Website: macys
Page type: cart
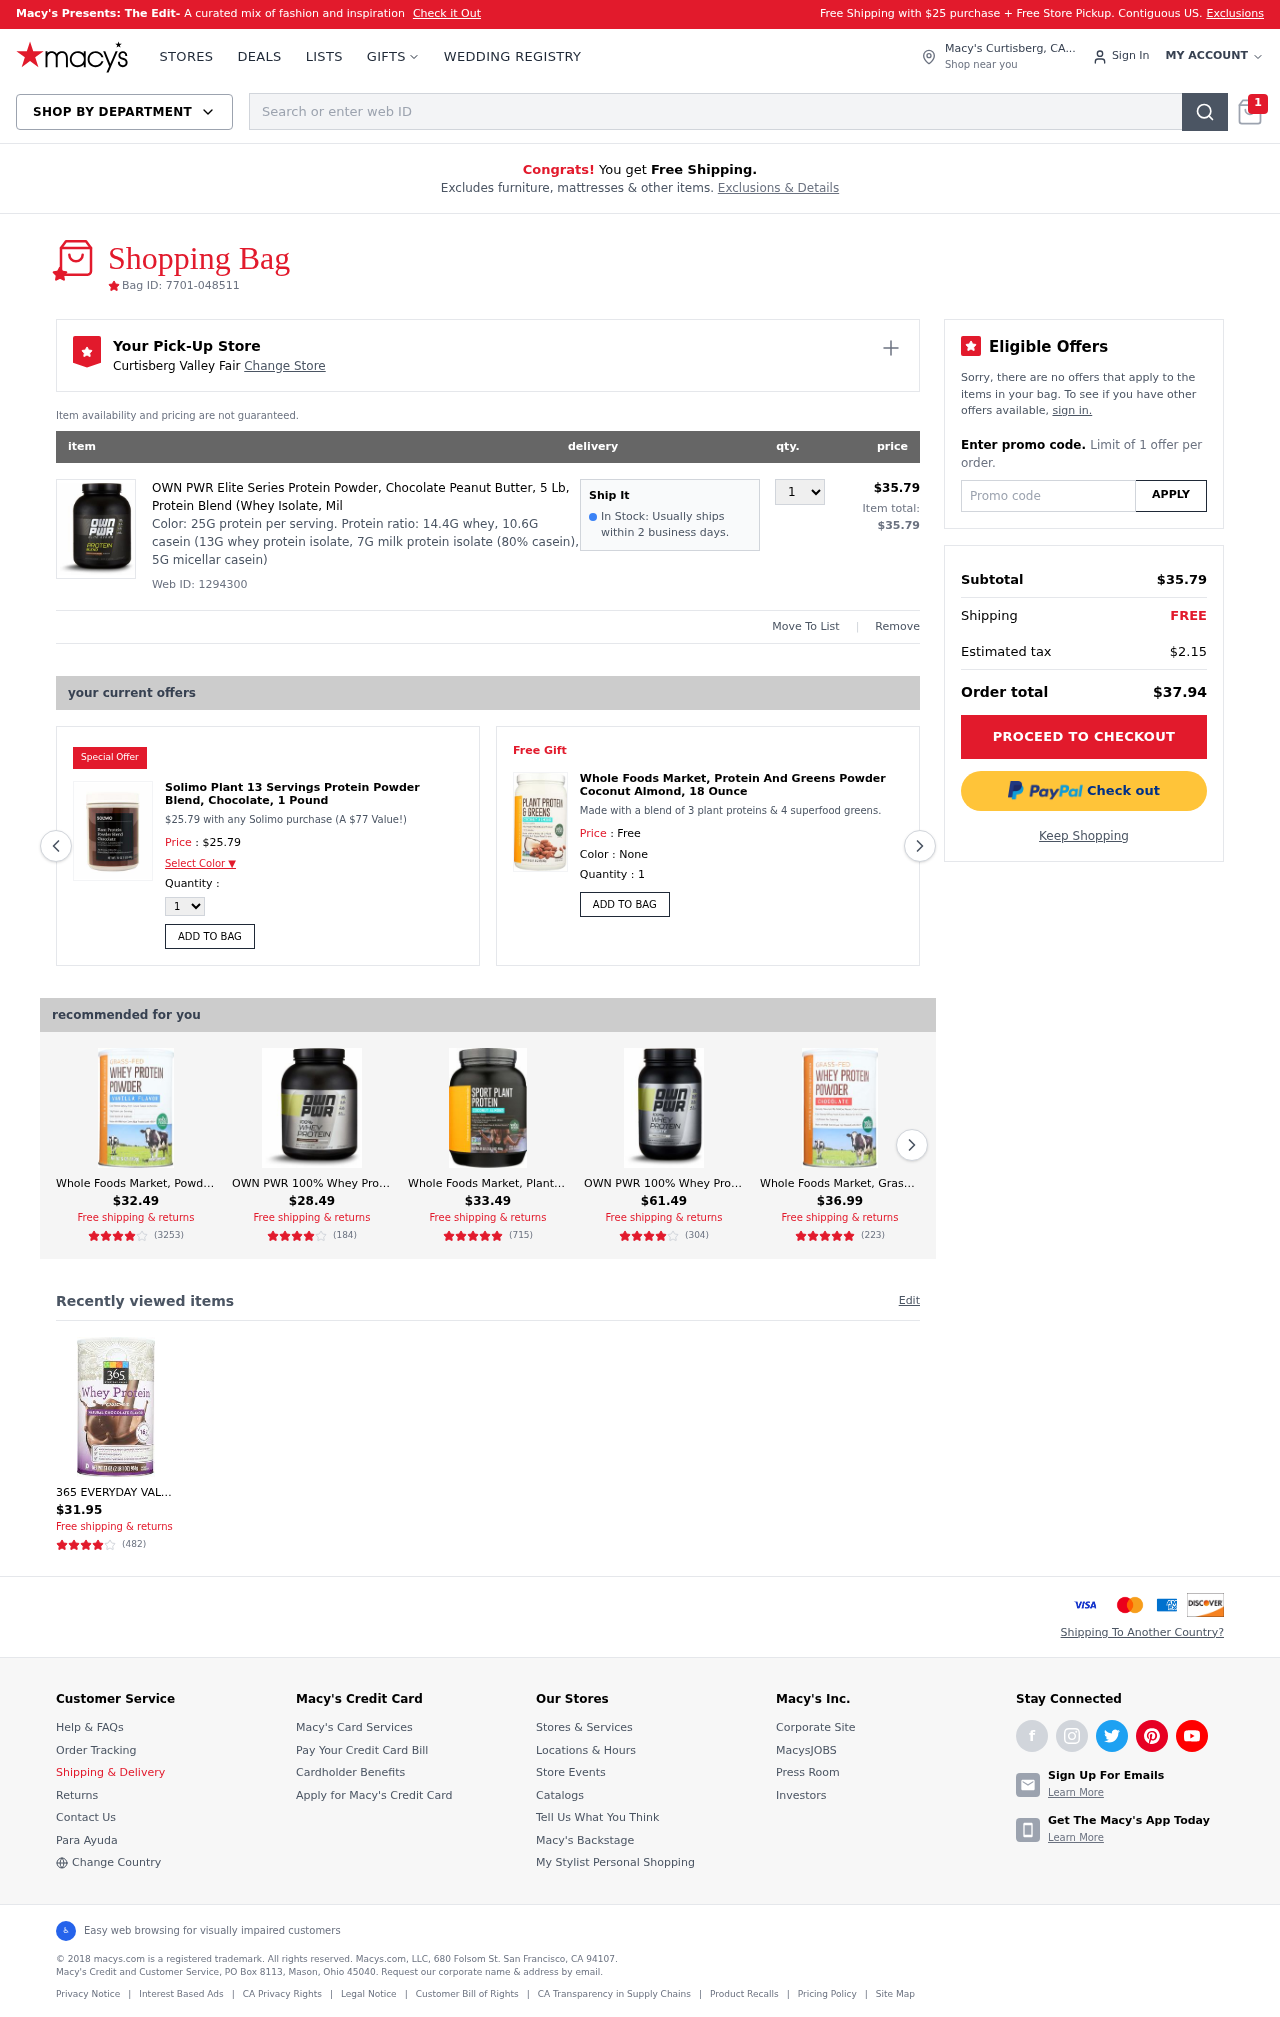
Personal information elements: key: PII_CITY
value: Curtisberg Valley Fair Change Store
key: PII_CITY_STATE
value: Curtisberg, CA
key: PII_PROMO_CODE
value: PROMO47CY
Product elements: key: PRODUCT1_DESC
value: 25G protein per serving. Protein ratio: 14.4G whey, 10.6G casein (13G whey protein isolate, 7G milk protein isolate (80% casein), 5G micellar casein)
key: PRODUCT1_NAME
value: OWN PWR Elite Series Protein Powder, Chocolate Peanut Butter, 5 Lb, Protein Blend (Whey Isolate, Mil
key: PRODUCT1_PRICE
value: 35.79
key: PRODUCT1_QUANTITY
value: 1
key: PRODUCT2_NAME
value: Solimo Plant 13 Servings Protein Powder Blend, Chocolate, 1 Pound
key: PRODUCT2_PRICE
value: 25.79
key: PRODUCT3_DESC
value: Made with a blend of 3 plant proteins & 4 superfood greens.
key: PRODUCT3_NAME
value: Whole Foods Market, Protein And Greens Powder Coconut Almond, 18 Ounce
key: PRODUCT4_NAME
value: Whole Foods Market, Powder Whey Protein Grass Fed Vanilla, 12 Ounce
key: PRODUCT4_NUM_RATINGS
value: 3253
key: PRODUCT4_PRICE
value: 32.49
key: PRODUCT4_RATING
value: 3.9
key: PRODUCT5_NAME
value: OWN PWR 100% Whey Protein Powder, Chocolate Cake Batter, 25 G Protein with Enzymes, 5 Pound (62 Serv
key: PRODUCT5_NUM_RATINGS
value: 184
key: PRODUCT5_PRICE
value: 28.49
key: PRODUCT5_RATING
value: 4.3
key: PRODUCT6_NAME
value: Whole Foods Market, Plant Protein Sport Coconut Almond, 33 Ounce
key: PRODUCT6_NUM_RATINGS
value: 715
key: PRODUCT6_PRICE
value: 33.49
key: PRODUCT6_RATING
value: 4.7
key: PRODUCT7_NAME
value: OWN PWR 100% Whey Protein Isolate Powder, Vanilla Ice Cream, 25 G Protein, 2 Pound (28 Servings)
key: PRODUCT7_NUM_RATINGS
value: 304
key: PRODUCT7_PRICE
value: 61.49
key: PRODUCT7_RATING
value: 4.3
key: PRODUCT8_NAME
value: Whole Foods Market, Grass-Fed Whey Protein Powder, Chocolate, 12 oz
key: PRODUCT8_NUM_RATINGS
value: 223
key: PRODUCT8_PRICE
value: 36.99
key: PRODUCT8_RATING
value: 4.8
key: PRODUCT9_NAME
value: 365 EVERYDAY VALUE Chocolate Whey Protein Powder, 33 OZ
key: PRODUCT9_NUM_RATINGS
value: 482
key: PRODUCT9_PRICE
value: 31.95
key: PRODUCT9_RATING
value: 3.9
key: PRODUCT2_DESC
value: $25.79 with any Solimo purchase (A $77 Value!)
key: PRODUCT1_WEB_ID
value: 1294300
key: PRODUCT1_TOTAL
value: $35.79
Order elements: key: ORDER_NUM_ITEMS
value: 1
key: ORDER_ID
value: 7701-048511
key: ORDER_SUBTOTAL
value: $35.79
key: ORDER_TAX
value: $2.15
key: ORDER_TOTAL
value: $37.94
Search elements: key: HEADER_SEARCH
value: Search or enter web ID